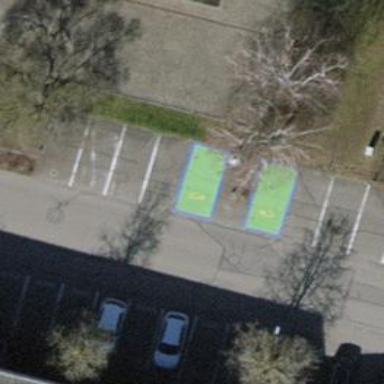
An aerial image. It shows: Charging station.